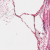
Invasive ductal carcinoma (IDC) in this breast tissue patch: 0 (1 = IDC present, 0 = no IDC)